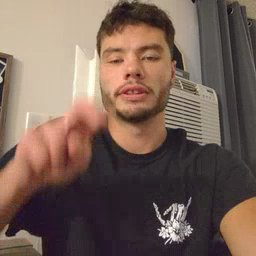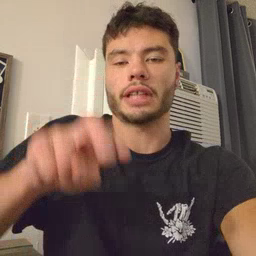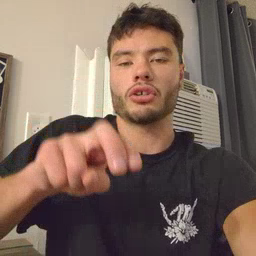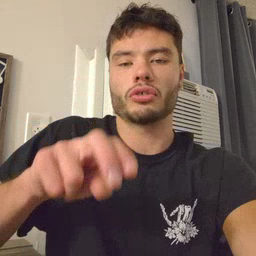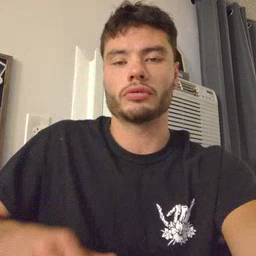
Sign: chair